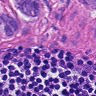
Metastatic tissue present: yes